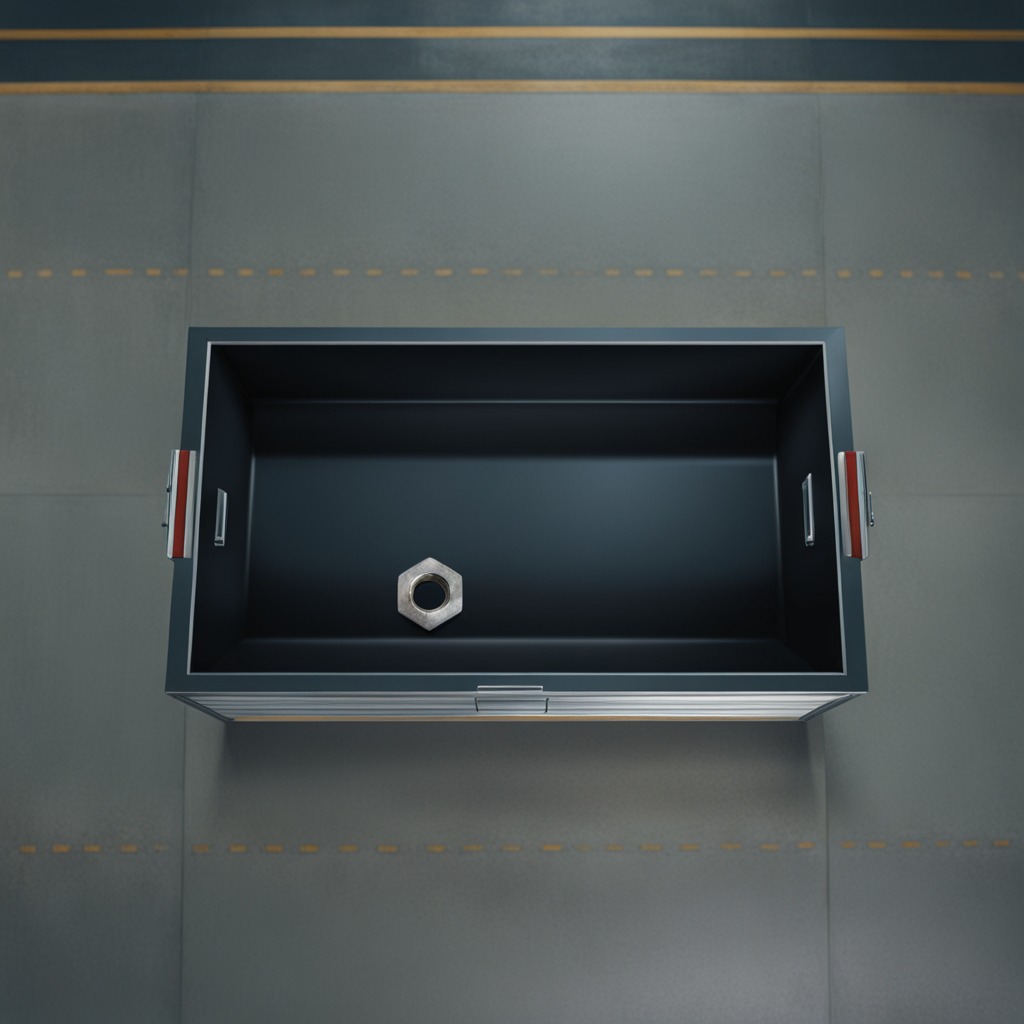
A metal nut is lying on the toolbox surface.